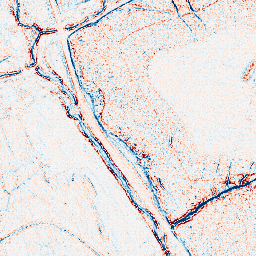
Category: edge_preserving
Decomposition family: bilateral
Decomposition parameters: d: 5
sigma_color: 150
sigma_space: 100
Upsampling method: area
Upsampling parameters: scale: 2
Upsampling scale: 2